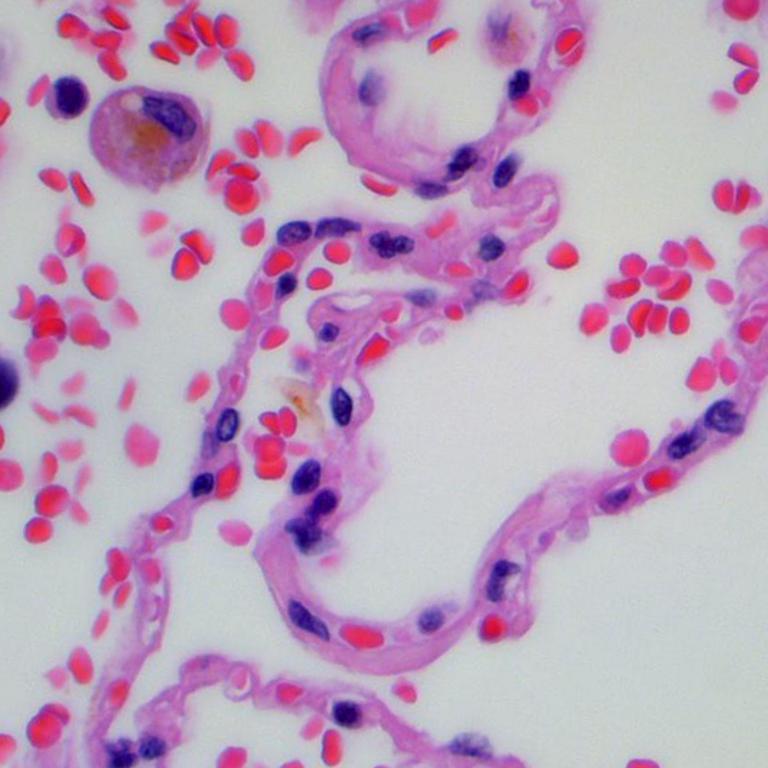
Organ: lung
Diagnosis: benign